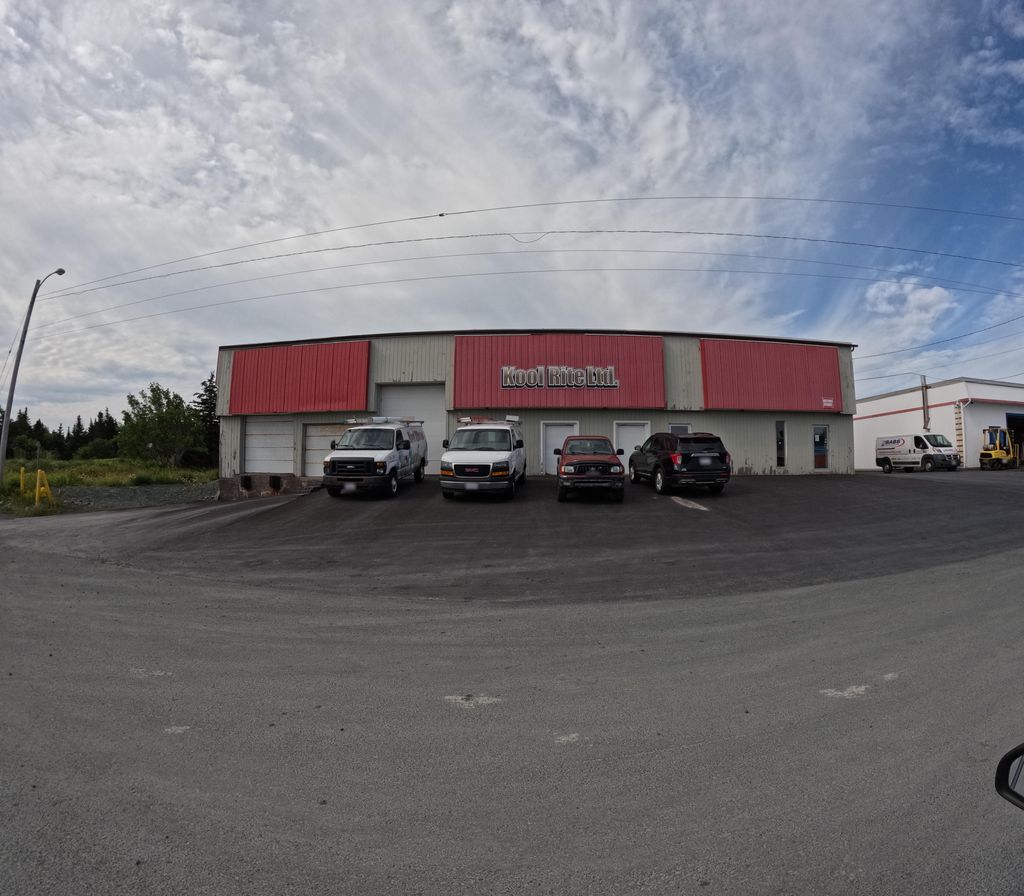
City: st_johns